Current action and preconditions to check: trajectory_clear

Your task: For each precondition in the list above, predict whether it will hold at this action.

Consider the current scene as observed from the mobile robot's camera, and analyze the predicted future states of all dynamic agents (e.g., people, animals, vehicles, or any moving entities) within the NEXT SECOND.

IMPORTANT: Only answer "very likely" if you are absolutely certain—based on strong, clear evidence—that a dynamic agent will violate the precondition in the predicted future state. Do NOT answer "very likely" for unlikely, ambiguous, or low-probability risks.

Ask yourself for each precondition: Is there a high probability, with clear and convincing evidence, that the predicted future states of any dynamic agent will interfere with the predicted future state of the currently executing action within the NEXT SECOND, causing that precondition to fail?

Assess the risk level based on these predictions. Use "likely" or "very likely" if motions create a clear risk of interference.

Use "neutral" or "improbable" if agents are nearby but their predicted paths are clearly diverging or non-conflicting.

Failure Risk Categories: "very improbable", "improbable", "neutral", "likely", "very likely"

Answer Format: Output ONLY the probability_of_failure value from these categories: "very improbable", "improbable", "neutral", "likely", "very likely"

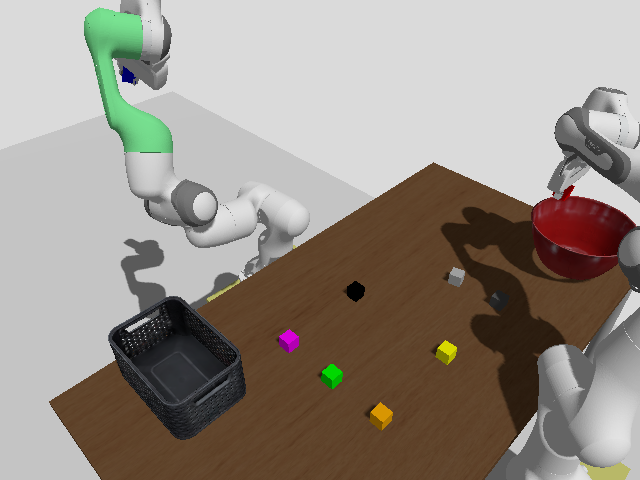

Answer: very improbable